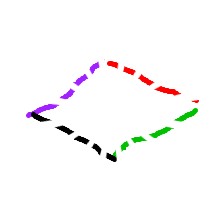
Shape: rhombus